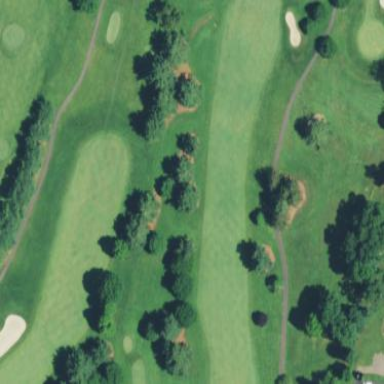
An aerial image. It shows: Golf rough area.